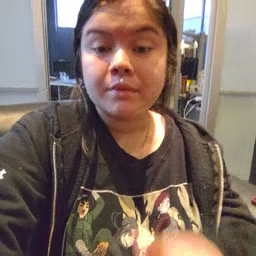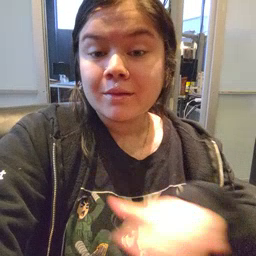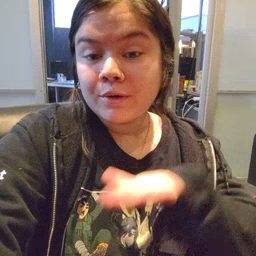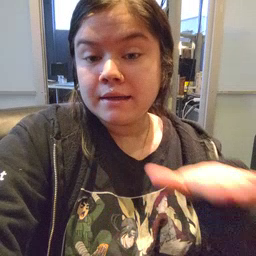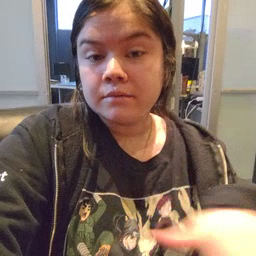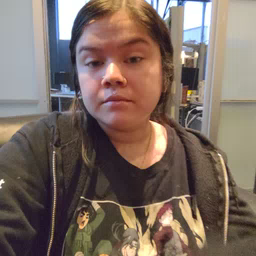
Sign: clean